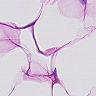
Metastatic tissue present: no